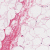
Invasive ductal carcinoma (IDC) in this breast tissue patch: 0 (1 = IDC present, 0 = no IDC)